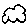
Label: cloud